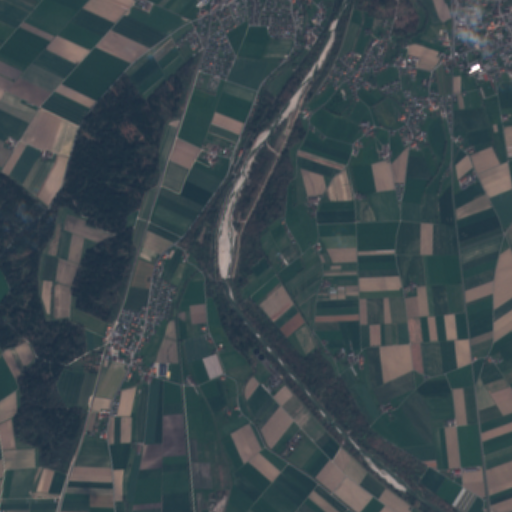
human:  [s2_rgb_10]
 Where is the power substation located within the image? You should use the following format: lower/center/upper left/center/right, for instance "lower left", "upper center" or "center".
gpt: The power substation is located in the upper center of the image.
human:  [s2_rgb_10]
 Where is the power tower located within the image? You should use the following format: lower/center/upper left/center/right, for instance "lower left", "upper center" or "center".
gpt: The power tower is located in the lower right of the image.
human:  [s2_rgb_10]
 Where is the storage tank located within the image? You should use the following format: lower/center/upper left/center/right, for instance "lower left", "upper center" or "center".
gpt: The storage tank is located in the lower center of the image.
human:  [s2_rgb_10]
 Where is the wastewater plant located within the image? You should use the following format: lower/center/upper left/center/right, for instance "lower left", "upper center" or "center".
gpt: The wastewater plant is located in the lower center of the image.
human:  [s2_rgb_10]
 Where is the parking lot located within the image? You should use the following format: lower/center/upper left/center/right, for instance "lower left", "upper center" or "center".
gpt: There is no parking lot in the image.